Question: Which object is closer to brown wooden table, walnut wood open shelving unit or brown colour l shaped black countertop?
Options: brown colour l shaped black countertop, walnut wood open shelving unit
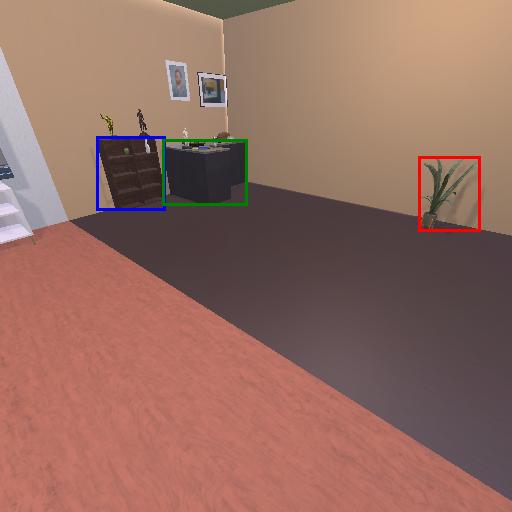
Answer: brown colour l shaped black countertop